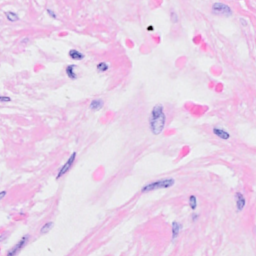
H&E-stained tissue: Breast